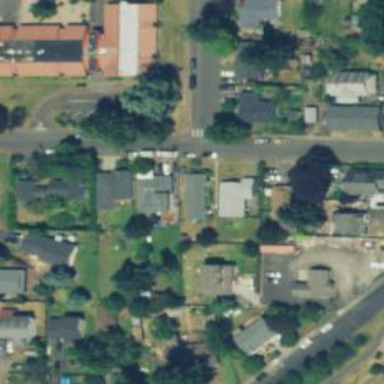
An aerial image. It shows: Residential road with sidewalk on the left side.